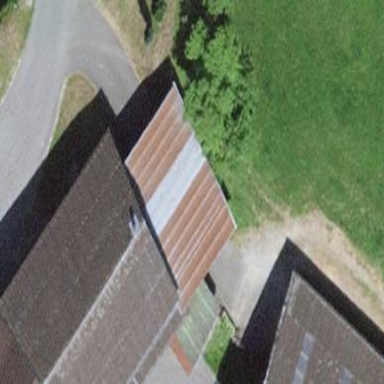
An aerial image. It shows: View of roof of building.